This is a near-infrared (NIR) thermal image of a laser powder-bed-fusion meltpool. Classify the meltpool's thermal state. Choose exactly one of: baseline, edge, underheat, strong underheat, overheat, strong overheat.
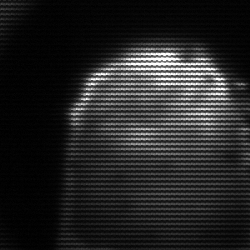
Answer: edge